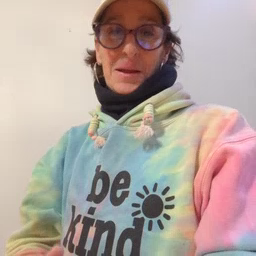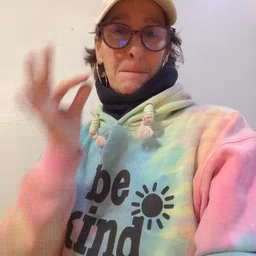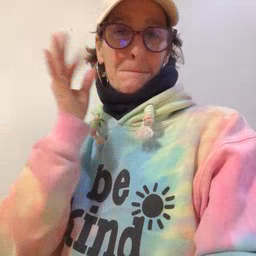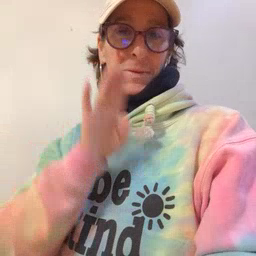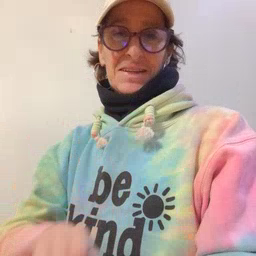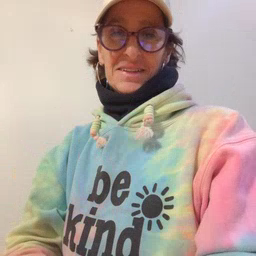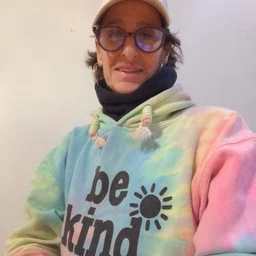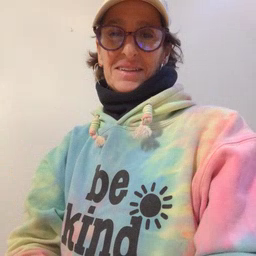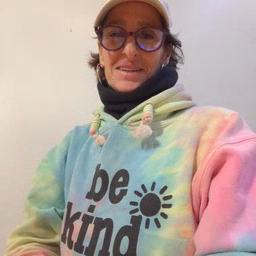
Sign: bee